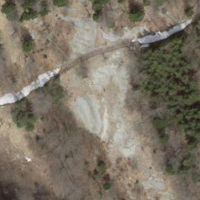
EUNIS habitat code: 41
Species observed at this site:
Tussilago farfara